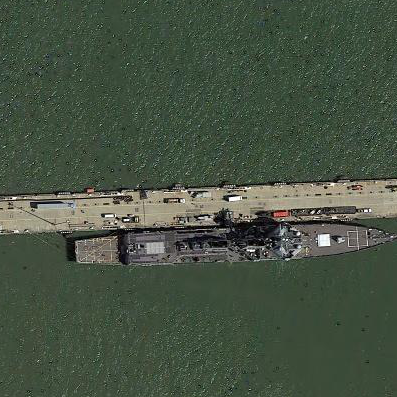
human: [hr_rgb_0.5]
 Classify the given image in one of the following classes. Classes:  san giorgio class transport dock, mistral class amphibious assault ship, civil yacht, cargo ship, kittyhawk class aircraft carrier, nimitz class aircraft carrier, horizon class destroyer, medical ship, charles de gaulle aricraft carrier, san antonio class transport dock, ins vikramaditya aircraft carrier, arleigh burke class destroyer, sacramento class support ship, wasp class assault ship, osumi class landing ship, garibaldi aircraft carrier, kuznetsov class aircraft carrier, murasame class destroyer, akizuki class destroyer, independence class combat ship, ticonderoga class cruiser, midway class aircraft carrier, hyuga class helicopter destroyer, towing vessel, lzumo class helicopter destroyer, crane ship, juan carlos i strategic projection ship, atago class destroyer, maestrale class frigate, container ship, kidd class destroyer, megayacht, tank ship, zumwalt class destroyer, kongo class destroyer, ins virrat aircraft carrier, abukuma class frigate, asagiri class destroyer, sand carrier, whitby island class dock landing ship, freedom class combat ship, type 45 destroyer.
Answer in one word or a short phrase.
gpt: Arleigh Burke class destroyer